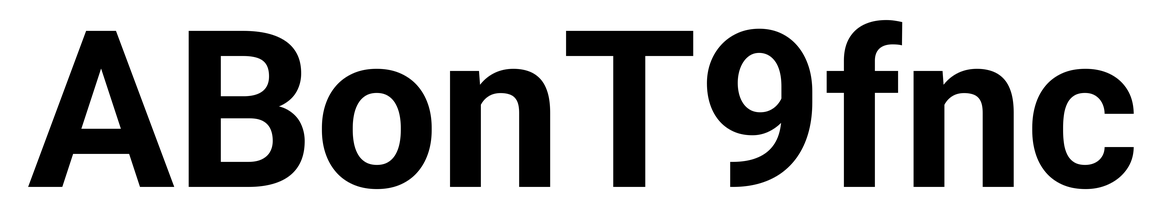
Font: Roboto_Bold